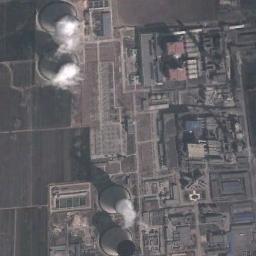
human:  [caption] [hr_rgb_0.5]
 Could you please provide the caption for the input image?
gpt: The thermal power station is next to some buildings with white mist above .

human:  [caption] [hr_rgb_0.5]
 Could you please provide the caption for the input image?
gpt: There are many buildings next to the thermal power station .

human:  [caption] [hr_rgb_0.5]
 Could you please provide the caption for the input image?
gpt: There are rows of blue or red buildings on one side of the two thermal power stations .

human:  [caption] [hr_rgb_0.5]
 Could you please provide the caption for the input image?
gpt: There are neat factory buildings in the thermal power station, there are four cooling towers, Three are steaming, and one is a smoke stack .

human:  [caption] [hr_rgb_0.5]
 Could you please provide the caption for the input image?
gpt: There are some buildings and several chimneys on the thermal power station .